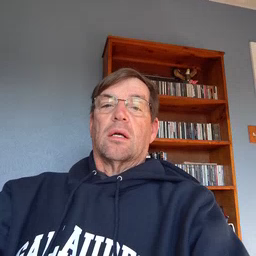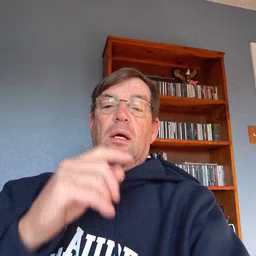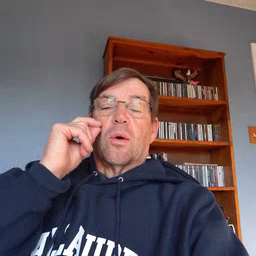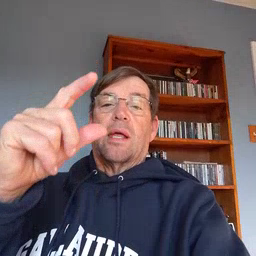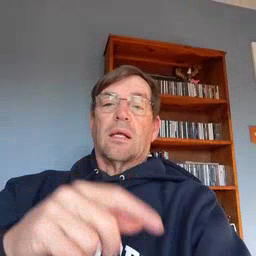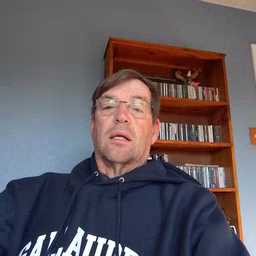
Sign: awake